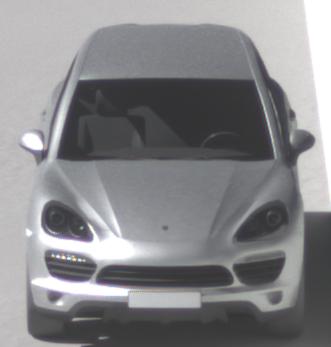
Make: Porsche
Model: Cayenne
Detailed model: Cayenne (958)
Model produced from: 2010/05
Model produced until: 2014/07
Doors: 5
Color: white
Road condition: dry road
Daytime: midday
Contrast: high contrast